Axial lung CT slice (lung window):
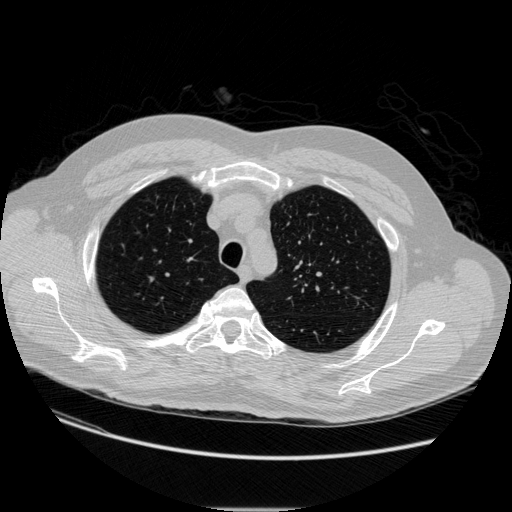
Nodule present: no